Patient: sex F, age 71
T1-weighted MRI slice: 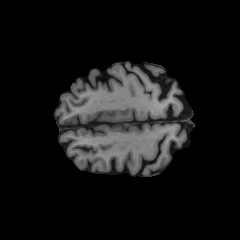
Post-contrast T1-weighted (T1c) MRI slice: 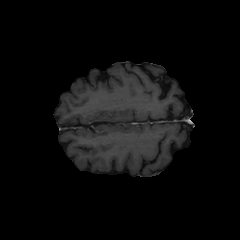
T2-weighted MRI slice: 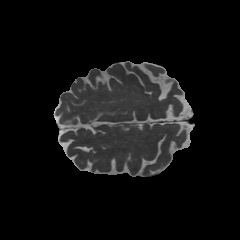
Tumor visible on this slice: no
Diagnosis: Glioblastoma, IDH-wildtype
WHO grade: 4